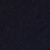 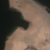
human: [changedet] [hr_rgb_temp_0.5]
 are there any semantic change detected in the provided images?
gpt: An artificial island has been built.